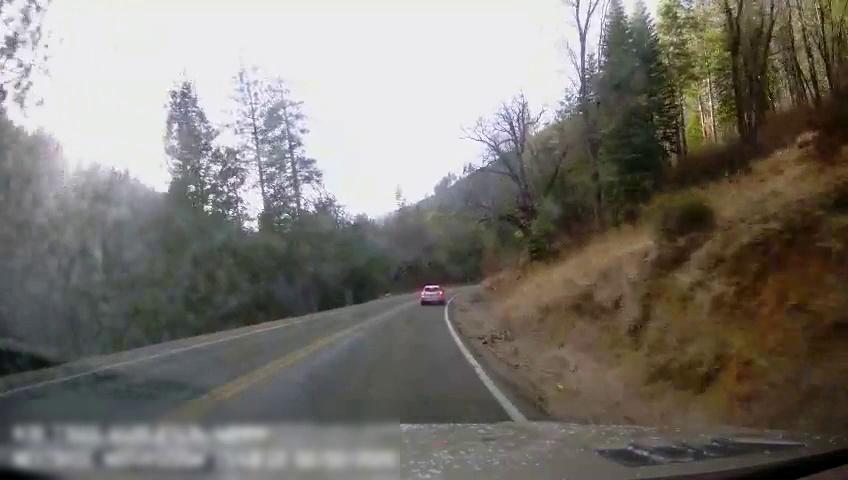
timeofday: Day
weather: Sunny
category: Drivable Space
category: Vehicles | Car
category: Lanes | Opposite Lane
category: Lanes | Current Lane
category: Lanes | Current Lane
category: Lanes | Current Lane